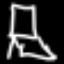
Label: chair